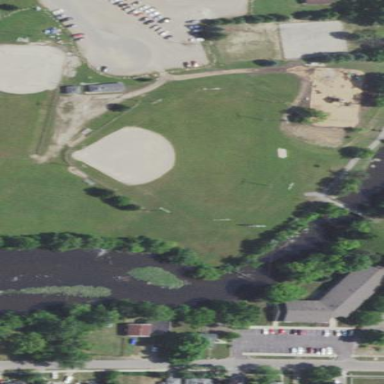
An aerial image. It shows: Baseball pitch for leisure land activities.